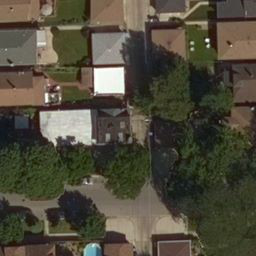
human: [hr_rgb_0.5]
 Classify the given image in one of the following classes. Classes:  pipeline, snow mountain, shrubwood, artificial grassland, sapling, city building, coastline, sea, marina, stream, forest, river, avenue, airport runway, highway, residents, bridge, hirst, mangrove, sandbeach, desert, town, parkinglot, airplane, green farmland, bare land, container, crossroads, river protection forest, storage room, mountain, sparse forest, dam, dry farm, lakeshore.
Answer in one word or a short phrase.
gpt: residents